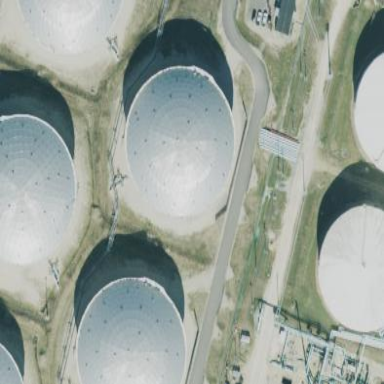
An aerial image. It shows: Storage tank created as man-made structure.